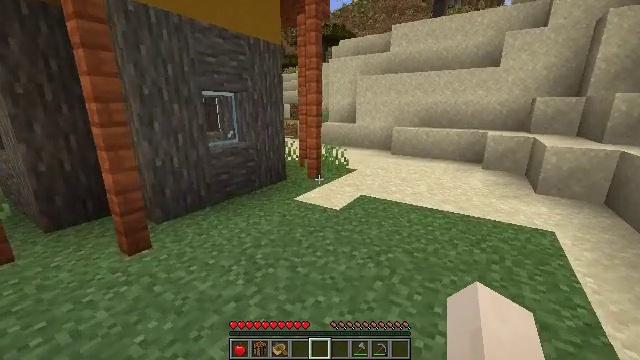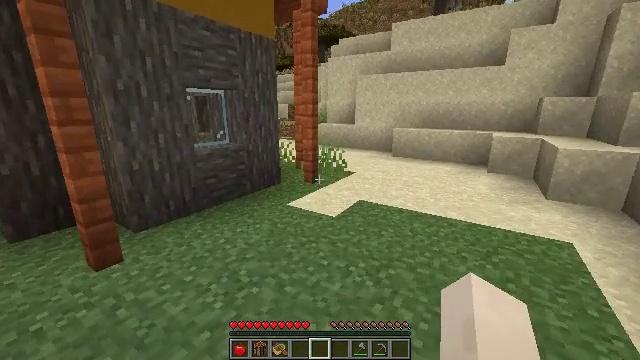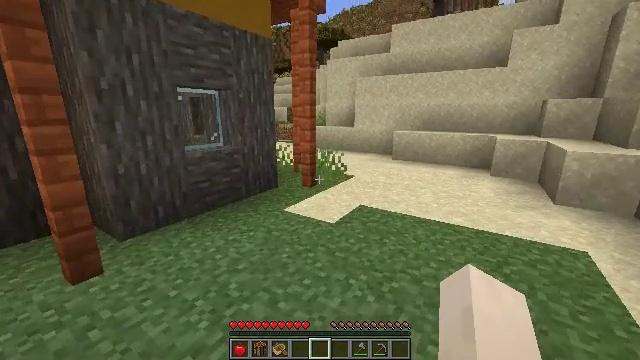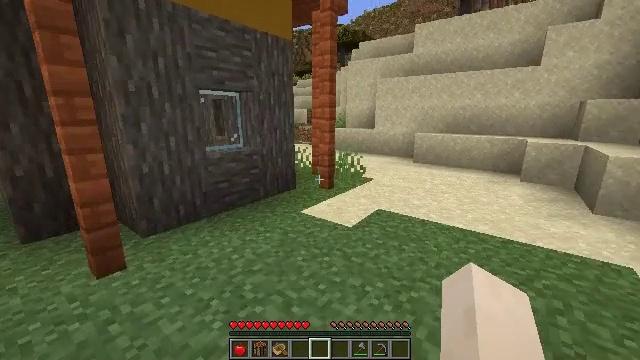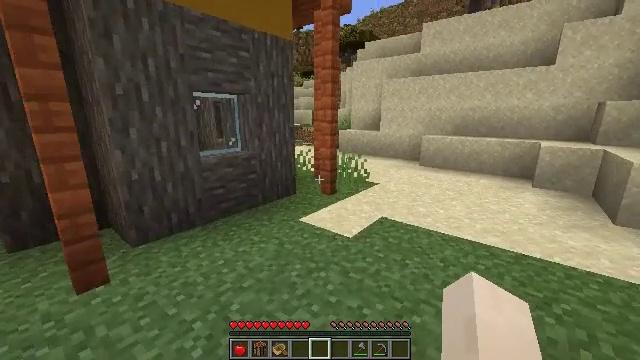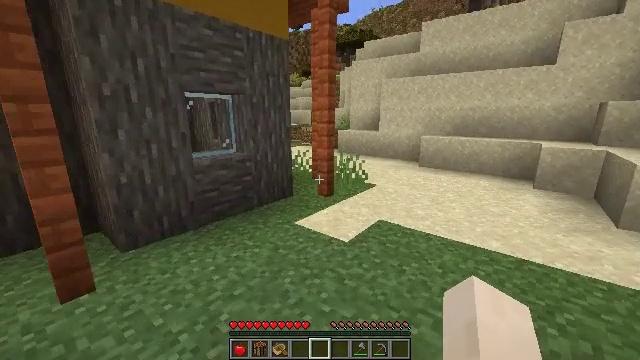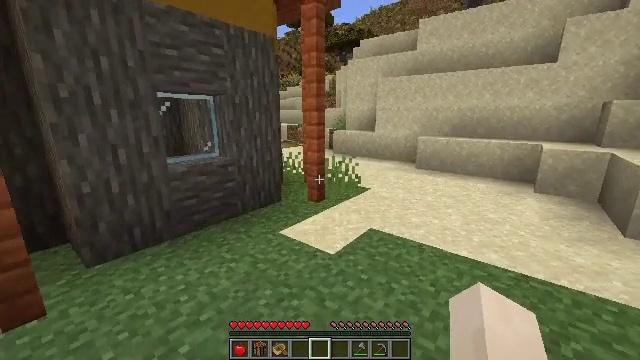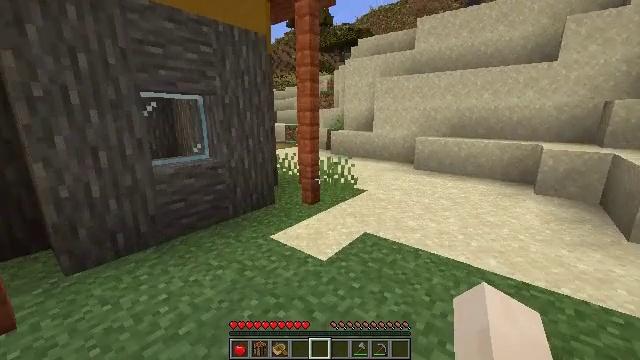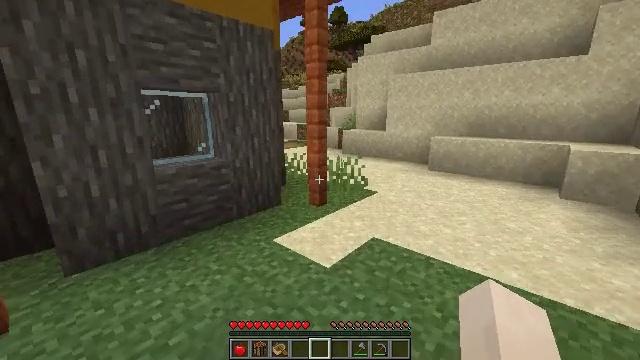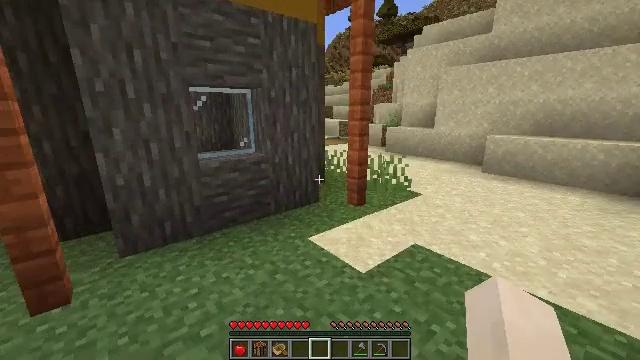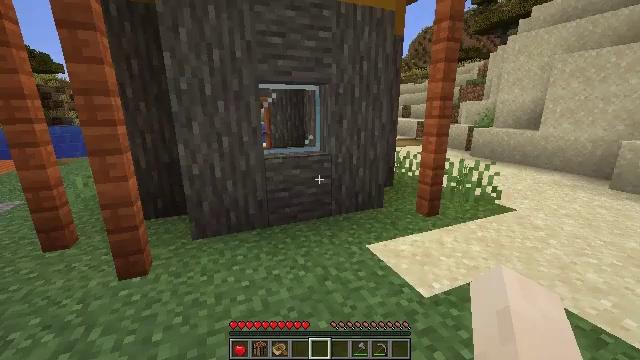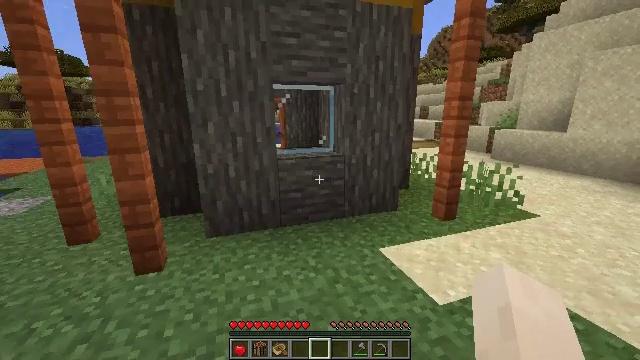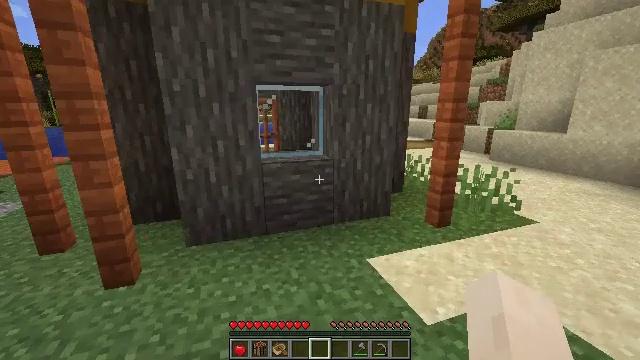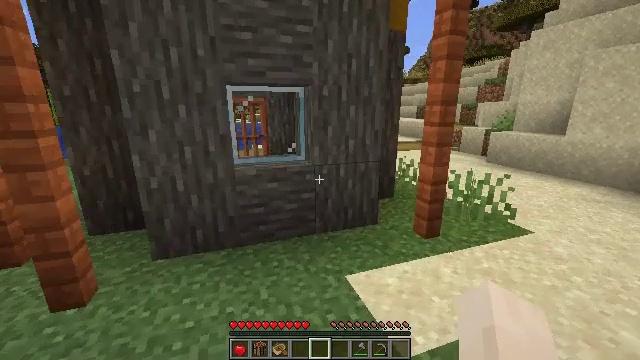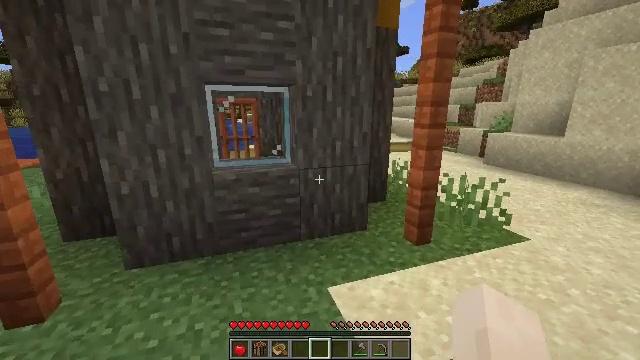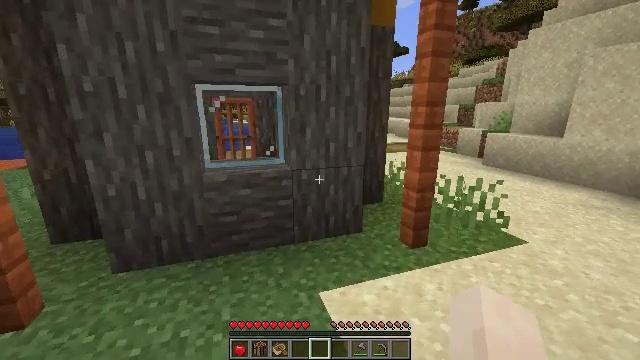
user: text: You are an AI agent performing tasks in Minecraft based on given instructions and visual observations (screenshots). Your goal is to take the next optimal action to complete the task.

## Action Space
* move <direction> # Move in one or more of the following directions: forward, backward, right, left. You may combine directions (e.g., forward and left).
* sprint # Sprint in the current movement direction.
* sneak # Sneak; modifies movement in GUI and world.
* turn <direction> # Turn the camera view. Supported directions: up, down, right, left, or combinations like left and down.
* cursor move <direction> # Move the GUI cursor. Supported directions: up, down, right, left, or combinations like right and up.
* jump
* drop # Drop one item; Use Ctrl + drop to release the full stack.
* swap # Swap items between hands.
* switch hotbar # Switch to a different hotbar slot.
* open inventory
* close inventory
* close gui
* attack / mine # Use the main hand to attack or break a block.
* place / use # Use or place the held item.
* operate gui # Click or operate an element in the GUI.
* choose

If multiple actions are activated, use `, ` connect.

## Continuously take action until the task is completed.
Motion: motion action
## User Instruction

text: Collect the orange bed by mining it.
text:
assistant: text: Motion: move forward
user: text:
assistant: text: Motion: move forward
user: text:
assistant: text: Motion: move forward and move right, turn left
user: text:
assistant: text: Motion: move forward and move right, turn left
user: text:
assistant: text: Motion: move forward and move right
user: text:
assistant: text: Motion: move forward and move right
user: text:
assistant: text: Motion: move forward and move right
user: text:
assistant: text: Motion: move forward, turn left
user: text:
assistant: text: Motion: move forward, turn left
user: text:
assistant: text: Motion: move forward and move right, turn left
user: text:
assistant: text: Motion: move forward and move right, turn left
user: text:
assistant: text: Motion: move forward and move right
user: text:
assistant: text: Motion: move forward and move right
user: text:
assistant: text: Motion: move forward and move right
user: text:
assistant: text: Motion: move forward and move right
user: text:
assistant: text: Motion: move forward and move right
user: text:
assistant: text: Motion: move forward and move right
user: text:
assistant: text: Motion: move forward and move right
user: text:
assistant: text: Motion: move forward and move right
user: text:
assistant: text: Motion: move forward and move right
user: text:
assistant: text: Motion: move forward and move right
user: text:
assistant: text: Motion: move forward and move right, turn left
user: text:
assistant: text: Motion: move forward and move right
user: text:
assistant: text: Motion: move forward and move right
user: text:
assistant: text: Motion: move forward and move right
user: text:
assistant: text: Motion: move forward and move right
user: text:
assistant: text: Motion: move forward and move right, turn left
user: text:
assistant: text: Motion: move forward and move right, turn left
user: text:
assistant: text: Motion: move forward and move right, turn left
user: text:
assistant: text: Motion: move forward and move right, turn left and up